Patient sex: M
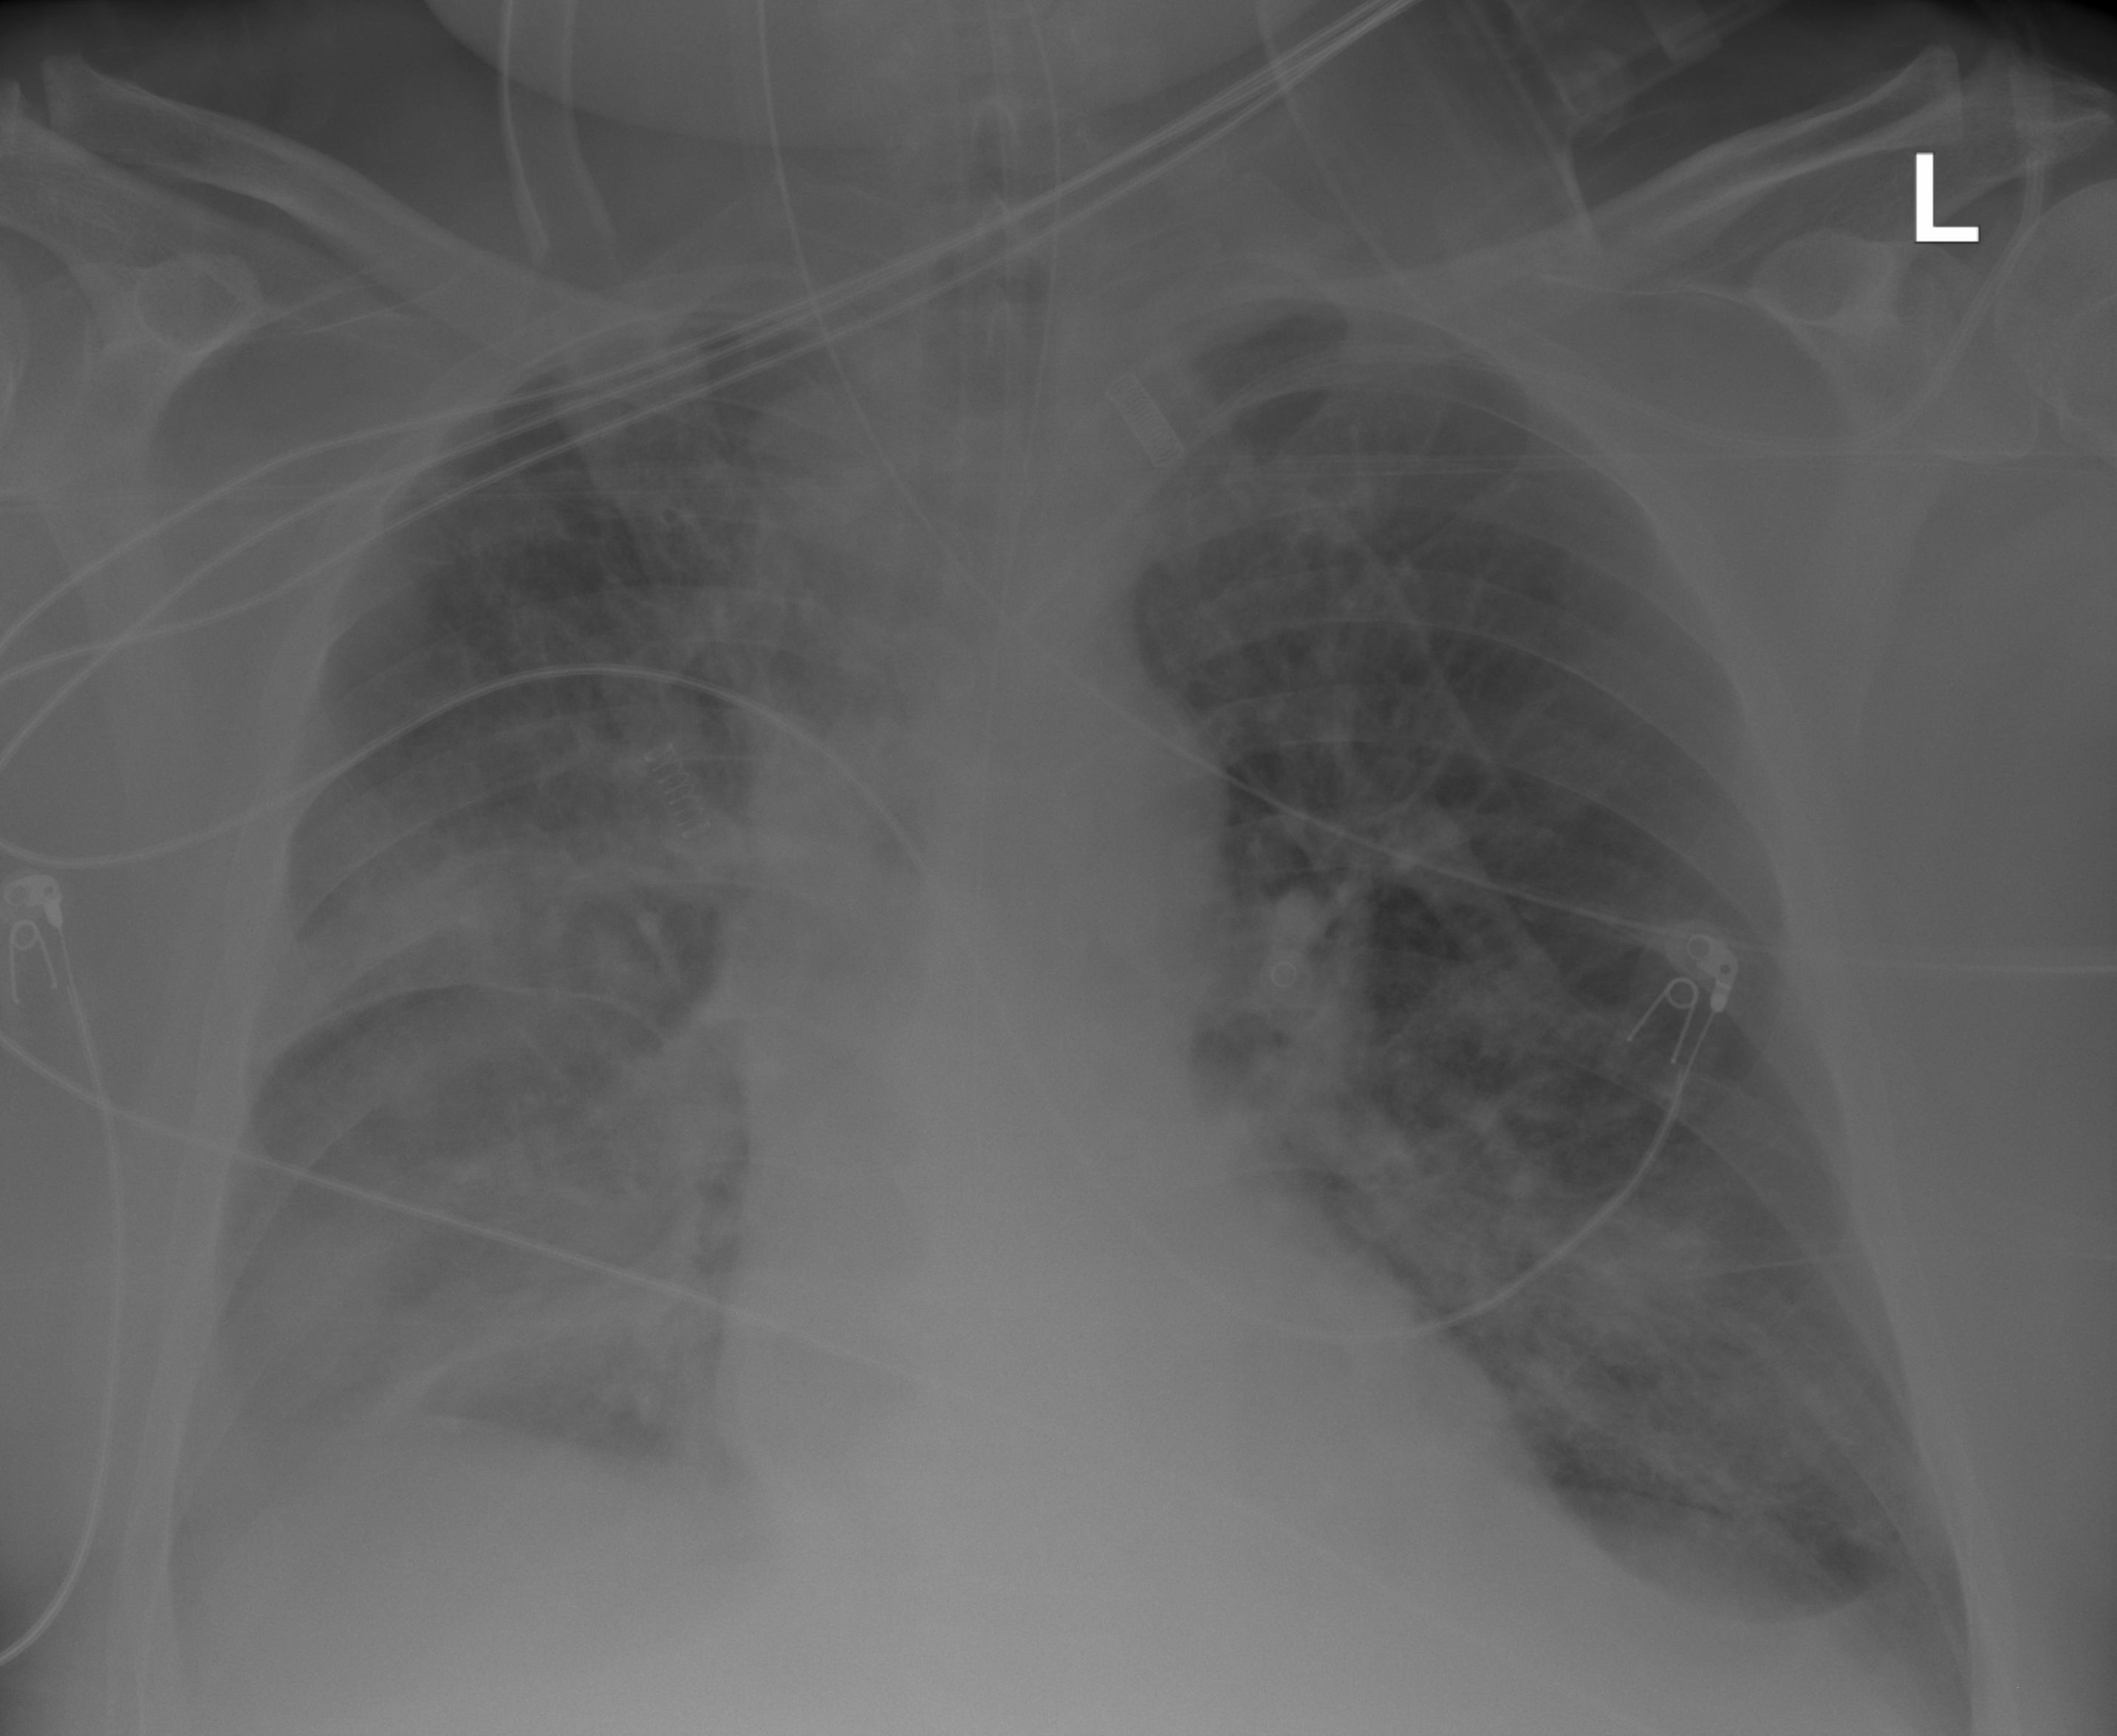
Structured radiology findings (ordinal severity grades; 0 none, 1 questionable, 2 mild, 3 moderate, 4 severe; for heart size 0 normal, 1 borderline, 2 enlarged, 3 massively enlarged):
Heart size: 0
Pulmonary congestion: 2
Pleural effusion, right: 2
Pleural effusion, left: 0
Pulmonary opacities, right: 2
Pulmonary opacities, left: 2
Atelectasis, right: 0
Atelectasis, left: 2